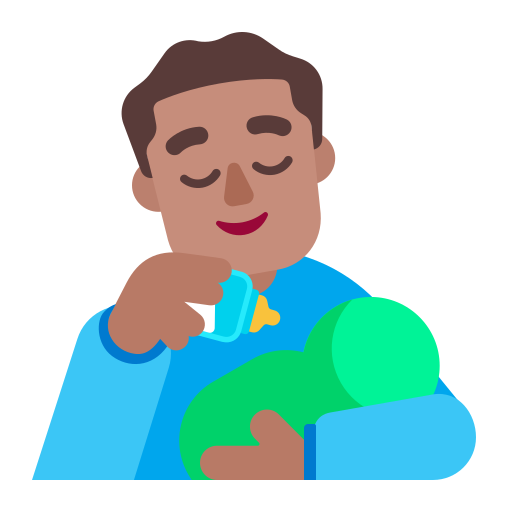
man feeding baby flat